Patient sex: M
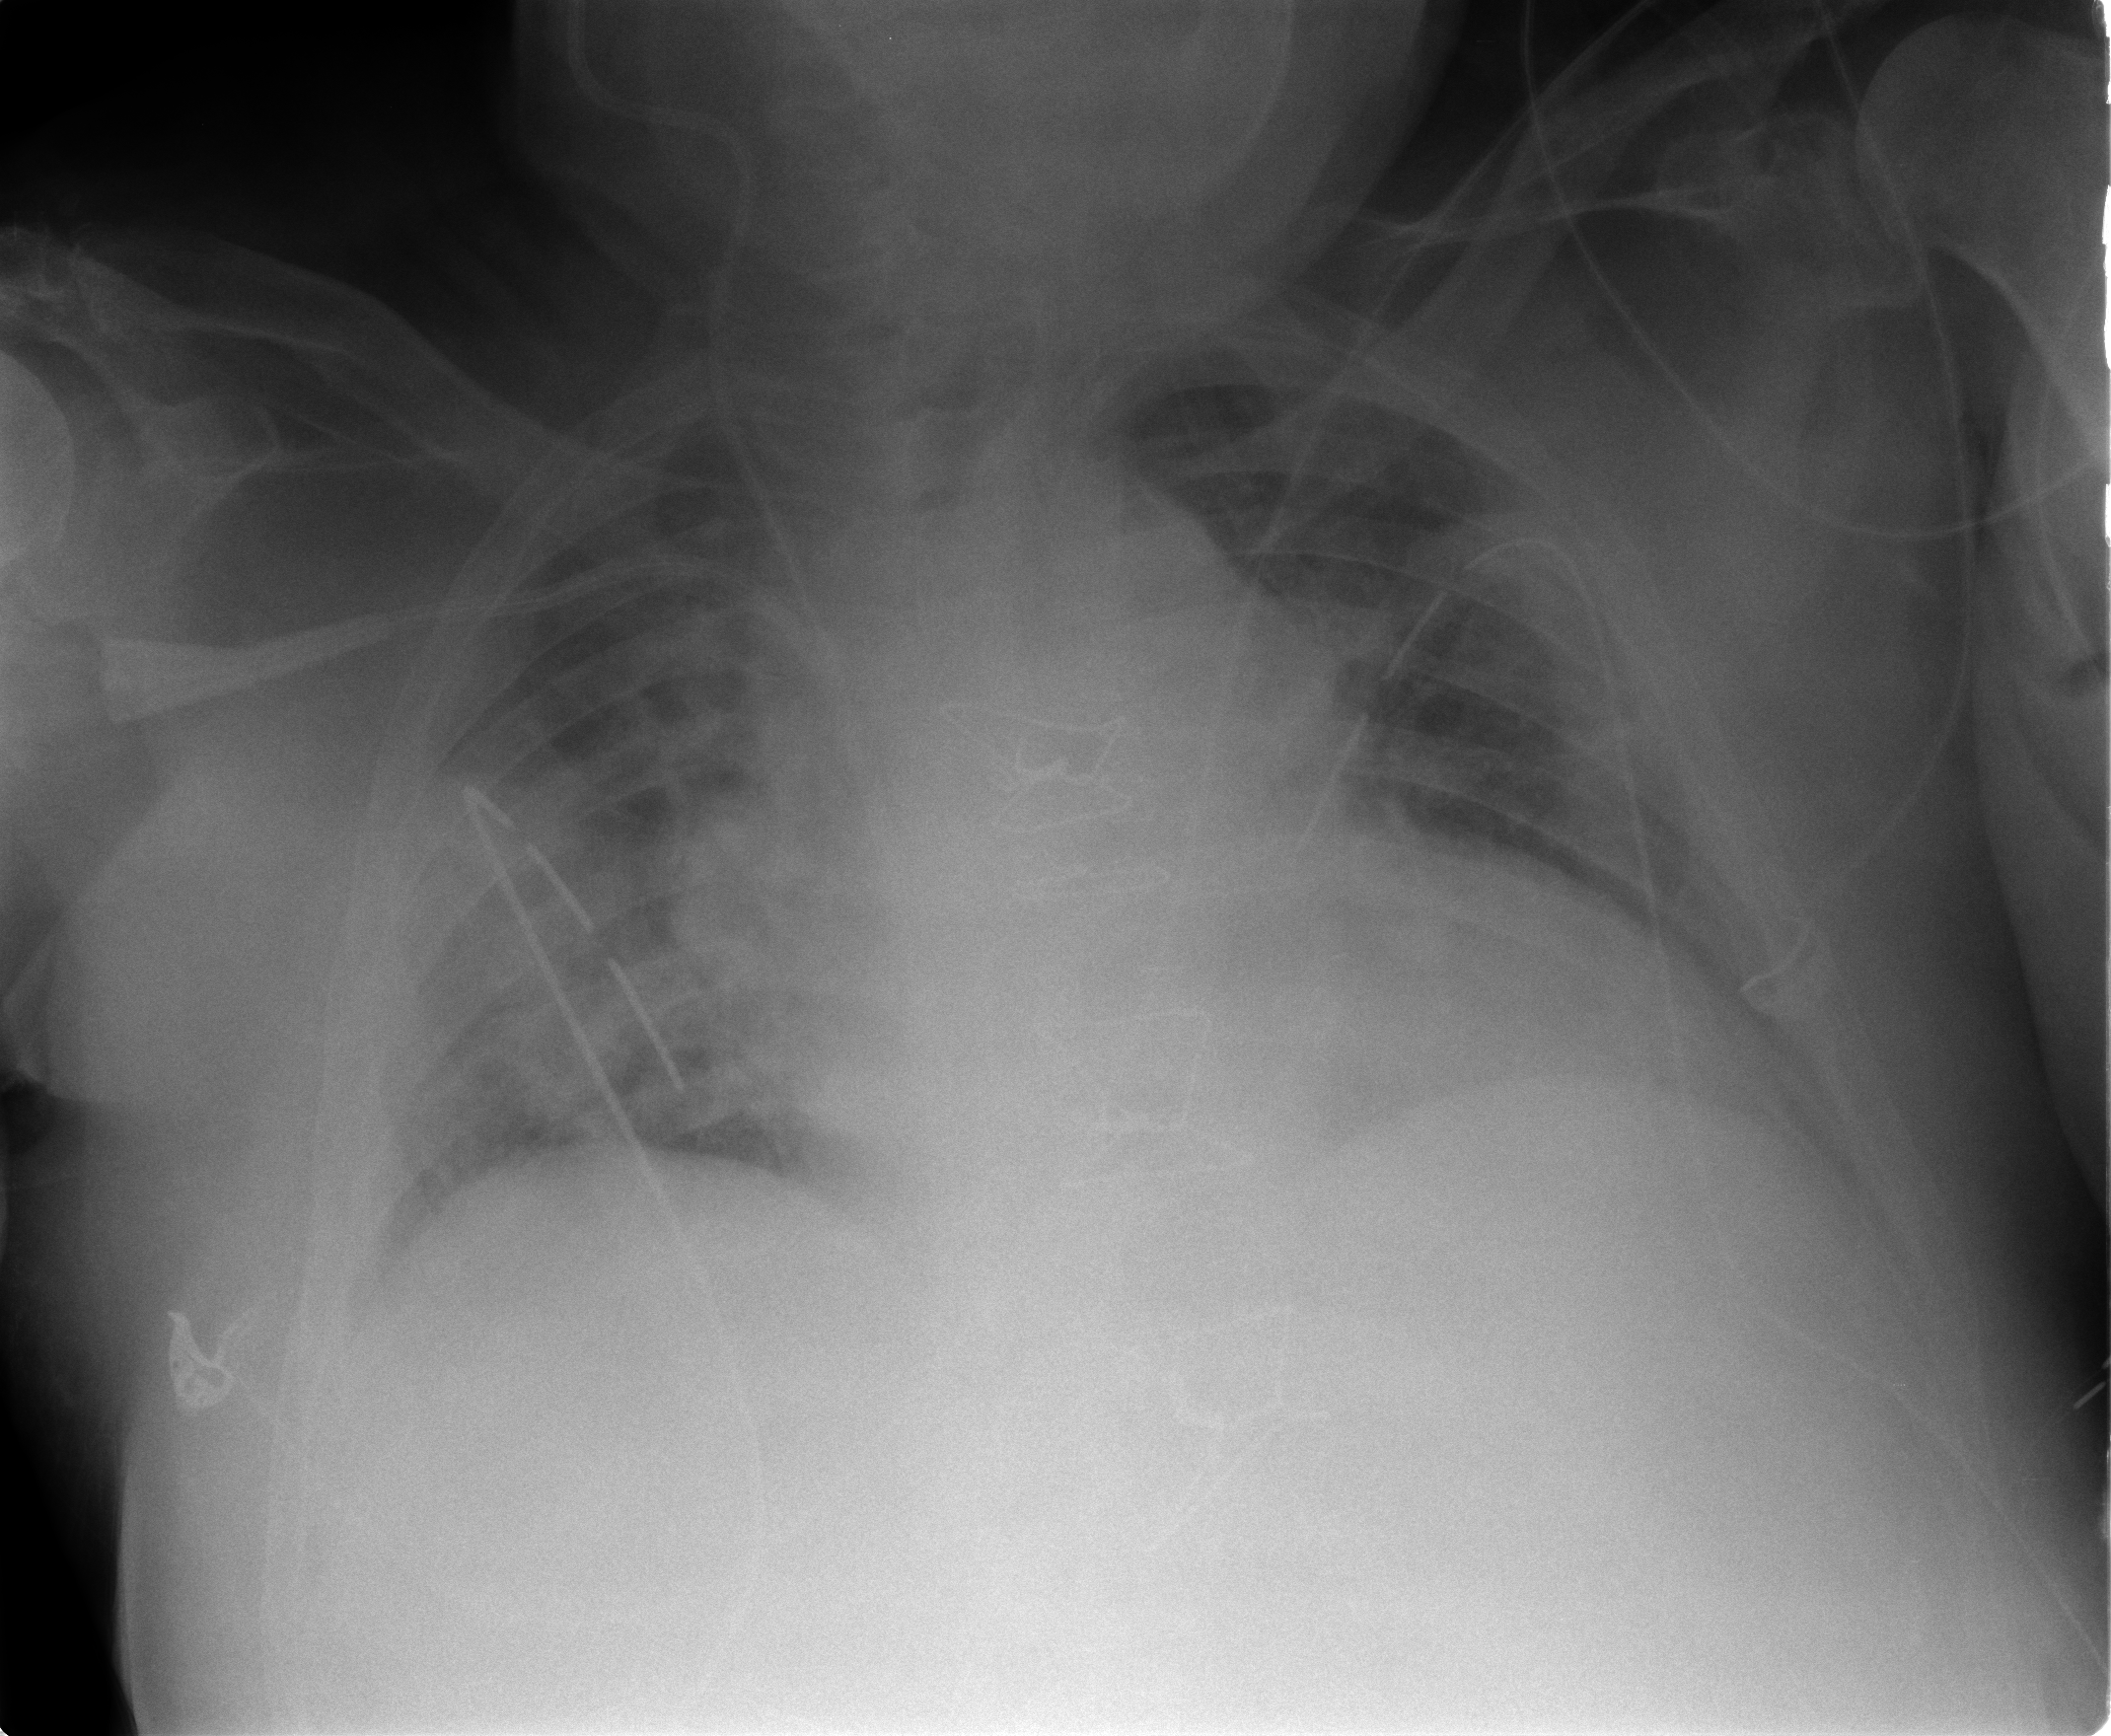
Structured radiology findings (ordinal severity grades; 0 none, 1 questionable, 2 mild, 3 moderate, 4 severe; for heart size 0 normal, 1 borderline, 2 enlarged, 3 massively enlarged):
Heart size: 2
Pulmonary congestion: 2
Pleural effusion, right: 0
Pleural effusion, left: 0
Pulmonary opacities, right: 2
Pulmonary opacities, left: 0
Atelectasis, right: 2
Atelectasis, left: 2